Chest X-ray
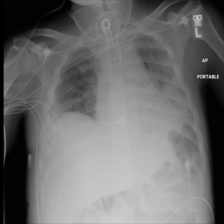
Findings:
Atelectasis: negative
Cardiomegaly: negative
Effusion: negative
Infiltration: positive
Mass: negative
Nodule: negative
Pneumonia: negative
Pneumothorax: negative
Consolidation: negative
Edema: negative
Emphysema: negative
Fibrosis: negative
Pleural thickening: negative
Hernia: negative